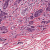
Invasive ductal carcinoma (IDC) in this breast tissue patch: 1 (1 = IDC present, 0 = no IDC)